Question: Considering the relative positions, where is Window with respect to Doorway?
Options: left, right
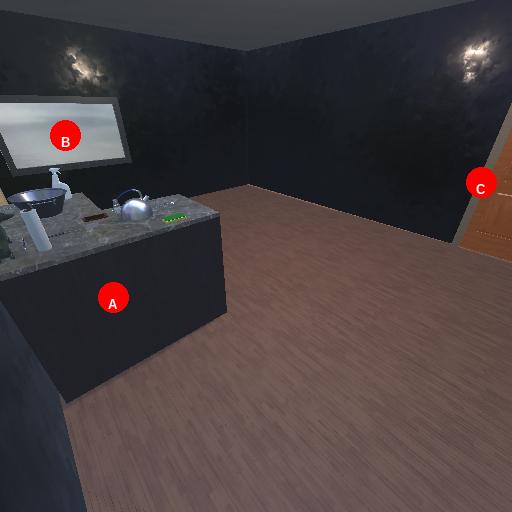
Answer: left